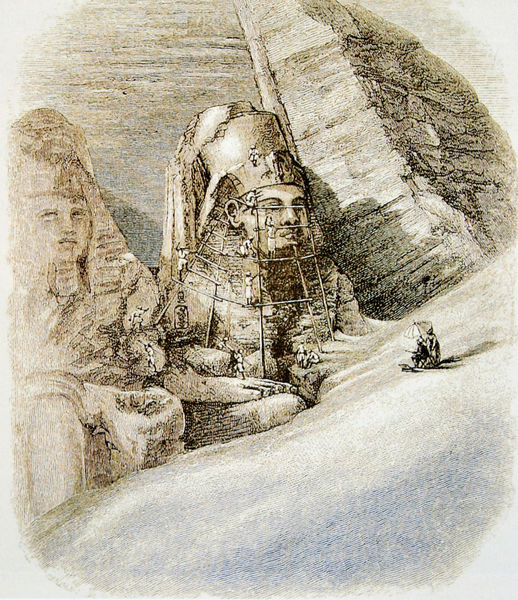
Titel: A thousand miles up the Nile
Künstler: Amelia B. Edwards
Schlagwörter: berg, blau, felsen, kopf, meer, schatten, weiß, aquarell, menschen, sand, sitzen, braun, grau, hut, hüte, köpfe, licht, mund, nase, ohr, schwarz, skizze, stirn, zeichnung, schirm, sonnenschirm, beige, alt, gesichter, mensch, stein, steine, hände, sonne, boden, paar, kinn, krone, skulptur, statue, studie, abhang, fels, hang, sahara, wüste, mauer, grafik, graphik, arbeiter, figuren, maler, gestell, katze, gestänge, gerüst, künstler, koloriert, bleistift, entwurf, mythologie, china, skulpturen, statuen, zeichnen, versteinert, schräge, pyramide, skizzen, arabien, bau, zeichner, sphinx, ägyptisch, ägypten, buntstift, zeichnugn, archäologie, maue, ausgrabung, restauration, skizzieren, pyramiden, pharao, koloss, archäologen, suez, cheops, abu simbl, einrüstung, egypt, pharaoh, sphingos, stein#gerüst